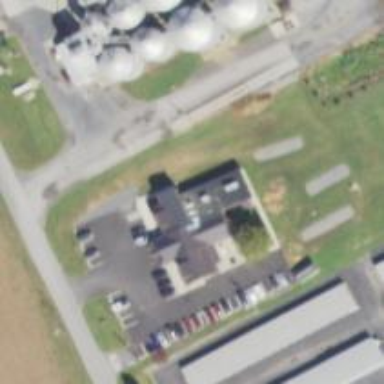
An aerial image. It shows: Veterinary facility.